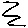
Label: zigzag